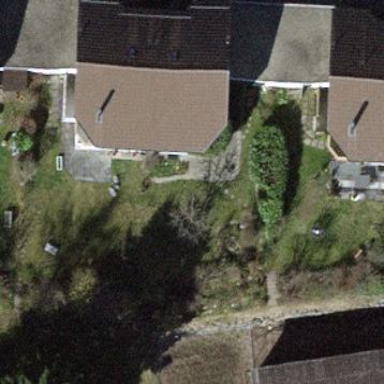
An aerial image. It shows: Brown-roofed house.